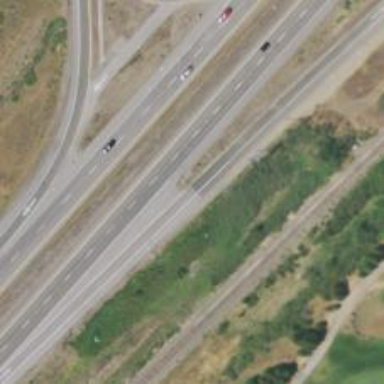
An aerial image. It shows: Asphalt motorway link.